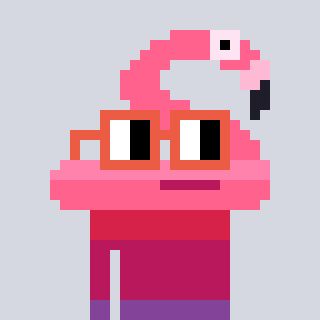
a pixel art character with square orange glasses, a flamingo-shaped head and a grayscale-colored body on a cool background